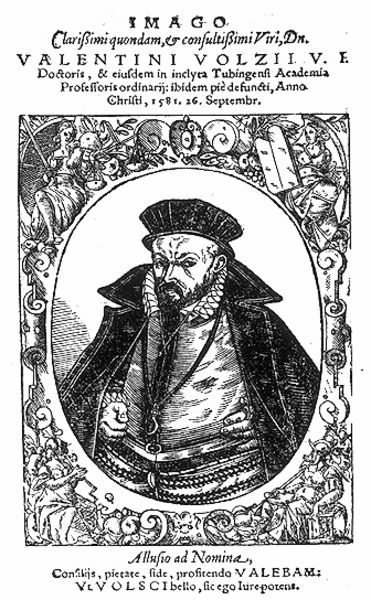
Titel: Bildnis des Valentin Volzius
Künstler: Hans Ulrich Alt
Institution: (Seriendruck)
Schlagwörter: hand, mann, umhang, weiß, frauen, menschen, ausschnitt, frau, grau, hut, mund, nase, ohr, profil, schmuck, schwarz, stirn, zeichnung, blick, gürtel, ornament, bart, kappe, mütze, architektur, arm, augen, böse, falten, gesicht, kragen, pelz, rahmen, bildnis, halskrause, hände, portrait, porträt, mantel, reich, adel, kaufmann, oval, rund, adlig, kopfbedeckung, schrift, italien, kette, grafik, graphik, rand, figuren, streng, grimmig, ornamente, weste, halskette, name, buch, medaillon, druck, schnitt, holzstich, radierung, stich, illustration, schwarzweiß, text, volbart, faust, ketten, drcuk, beschriftung, überschrift, allegorie, krause, fürst, bildniss, valentin, buchseite, violine, voluten, anhänger, wams, gelehrter, porträit, kupferstich, latein, lateinisch, reformation, seriendruck, verziehrungen, rollwerk, gesetzestafel, umgeben, doctor, imago, holzschnittt, strenger blick, 1581, valentinus, valentini, graphik#, volzii, volzi, schnittzerreien, apfek